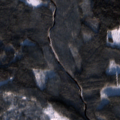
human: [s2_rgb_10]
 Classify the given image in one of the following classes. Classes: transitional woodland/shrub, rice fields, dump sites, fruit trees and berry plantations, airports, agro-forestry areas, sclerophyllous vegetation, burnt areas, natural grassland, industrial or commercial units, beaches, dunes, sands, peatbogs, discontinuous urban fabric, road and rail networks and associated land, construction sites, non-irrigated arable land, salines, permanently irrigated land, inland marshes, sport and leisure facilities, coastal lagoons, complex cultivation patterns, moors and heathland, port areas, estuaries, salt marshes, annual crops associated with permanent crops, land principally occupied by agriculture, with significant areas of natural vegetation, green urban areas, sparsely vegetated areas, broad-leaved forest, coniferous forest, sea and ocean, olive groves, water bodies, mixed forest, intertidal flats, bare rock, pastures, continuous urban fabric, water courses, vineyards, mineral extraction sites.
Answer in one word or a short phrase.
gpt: coniferous forest, transitional woodland/shrub